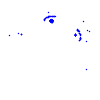
Particle: electron